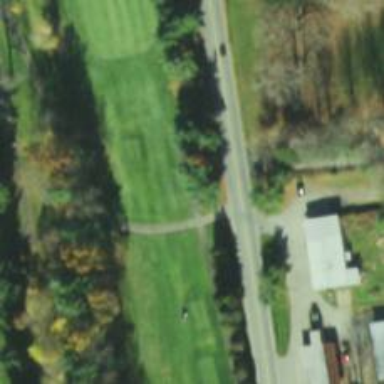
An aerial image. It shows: Service road designated as golf cart path.